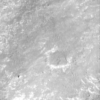
Label: not_dusty